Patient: sex M, age 73
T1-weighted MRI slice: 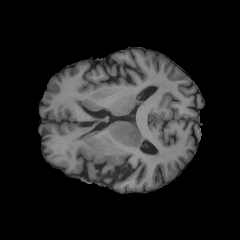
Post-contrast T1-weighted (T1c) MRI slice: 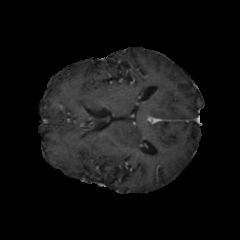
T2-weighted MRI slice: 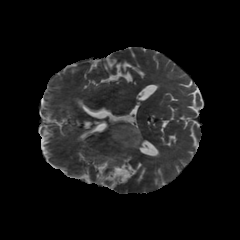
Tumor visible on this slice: yes
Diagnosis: Glioblastoma, IDH-wildtype
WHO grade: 4